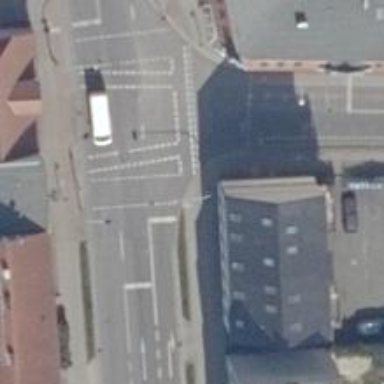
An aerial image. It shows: Road crossing with traffic signals.